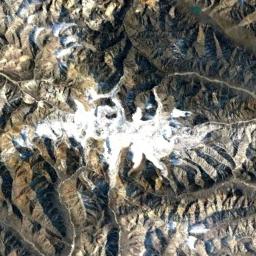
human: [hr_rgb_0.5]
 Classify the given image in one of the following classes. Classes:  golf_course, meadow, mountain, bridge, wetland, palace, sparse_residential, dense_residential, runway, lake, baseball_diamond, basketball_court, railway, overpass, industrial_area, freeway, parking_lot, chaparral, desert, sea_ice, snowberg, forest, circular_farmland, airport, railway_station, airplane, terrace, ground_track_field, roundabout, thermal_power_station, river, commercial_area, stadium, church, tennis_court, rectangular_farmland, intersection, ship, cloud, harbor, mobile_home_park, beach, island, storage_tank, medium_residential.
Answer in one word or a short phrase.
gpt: snowberg